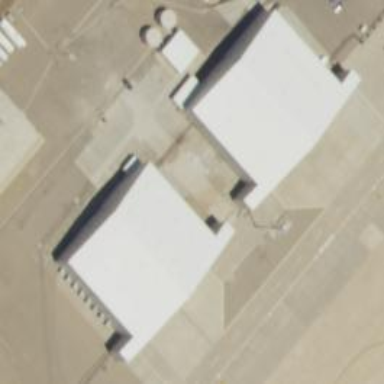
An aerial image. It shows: Hangar building located at airport.